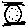
Label: square